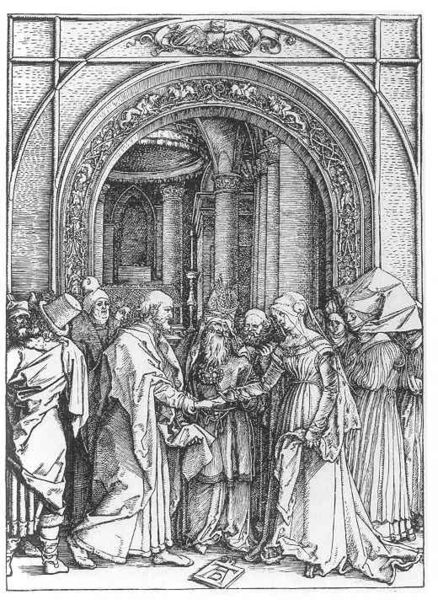
Titel: Die Verlobung Mariens
Künstler: Albrecht Dürer
Standort: Karlsruhe
Institution: Staatliche Kunsthalle Karlsruhe
Schlagwörter: flügel, gott, gruppe, hand, mann, umhang, vogel, weiß, frauen, menschen, frau, grau, hut, hüte, kleid, männer, schwarz, säule, säulen, tür, zeichnung, gebäude, schleier, tiere, fest, gesellschaft, haube, hochformat, ornament, zylinder, alt, bart, feier, architektur, falten, federn, kleidung, hände, signatur, kirche, gewand, haare, mantel, paar, gotik, renaissance, vornehm, pferde, ranken, kopfbedeckung, bogen, man, grafik, rundbogen, bischof, tafel, braut, ornamente, leuchter, ad, ring, tor, eingang, arkade, durchblick, religion, torbogen, geben, druck, schwarzweiss, radierung, stich, bleistift, altar, arkaden, portal, brautpaar, ehe, prister, pforte, christus, mittelalter, rundbögen, begegnung, pastor, priester, segen, mitra, hochzeit, tempel, begrüßung, dürer, maria, kupferstich, kopfschmuck, schwur, christi, zar, kapitel, stick, kupel, albrecht, albrecht dürer, panther, bräutigam, eheschliessung, heirat, trauung, vermählung, heiraten, alfred dürer, kirchenportal, handschlag, alfred, verbinden, alpha, kpferstich, versprechen, bischhof, a, e, d, hozschnitt, dürfer, vbogen